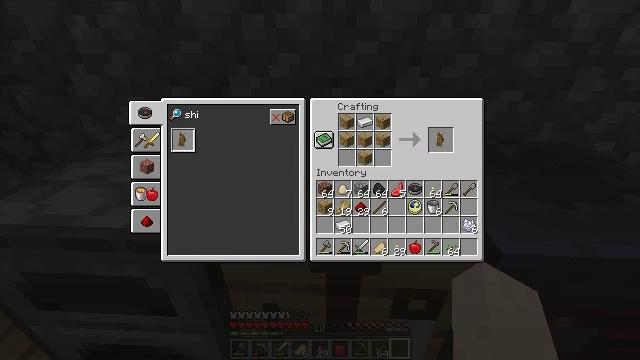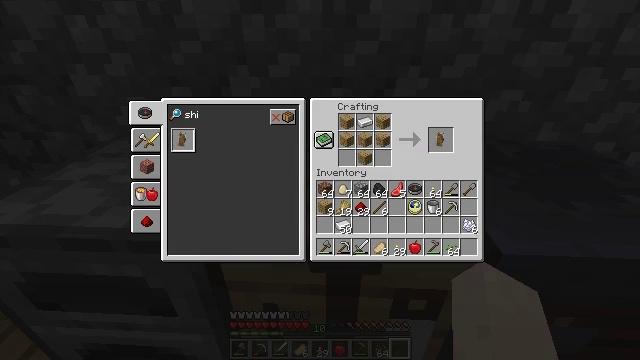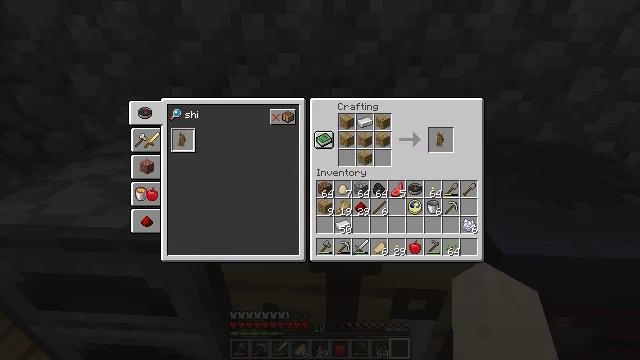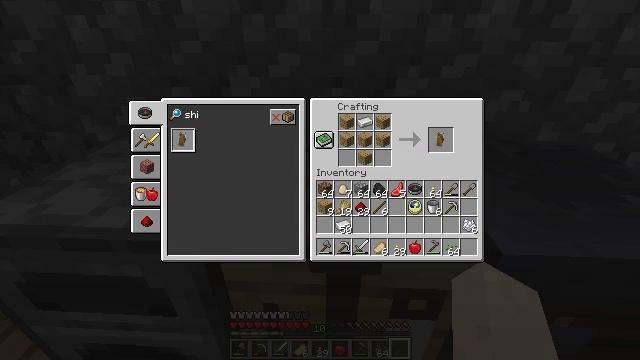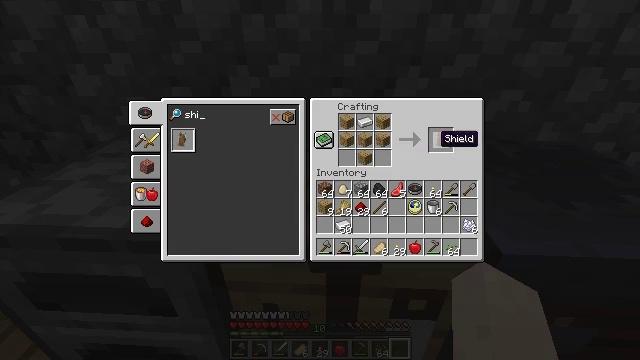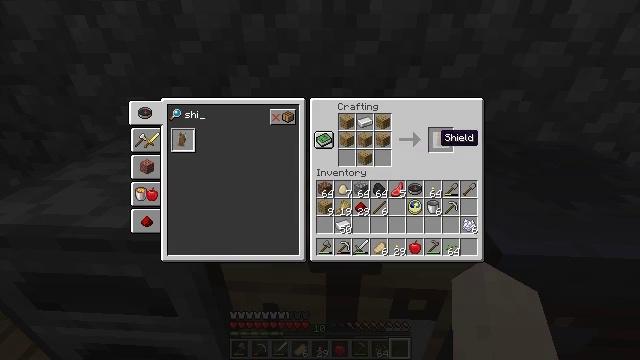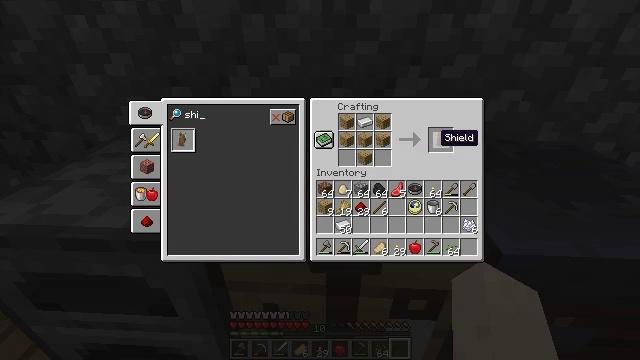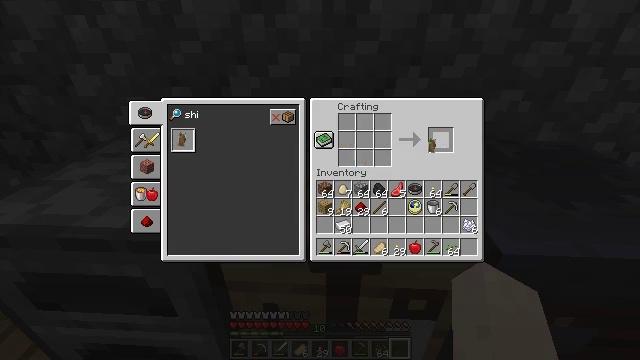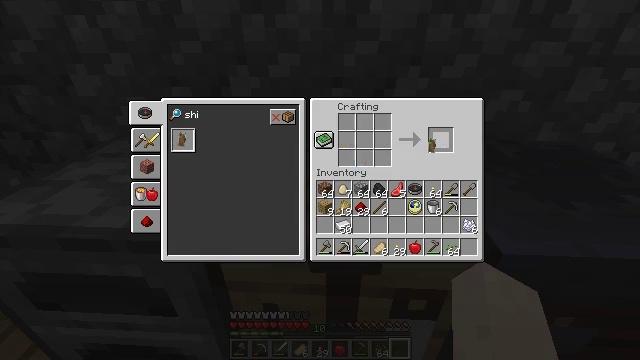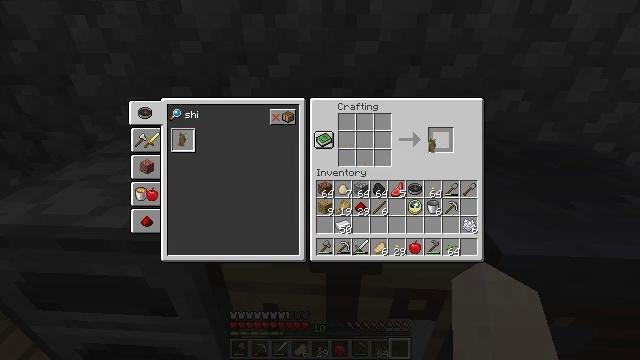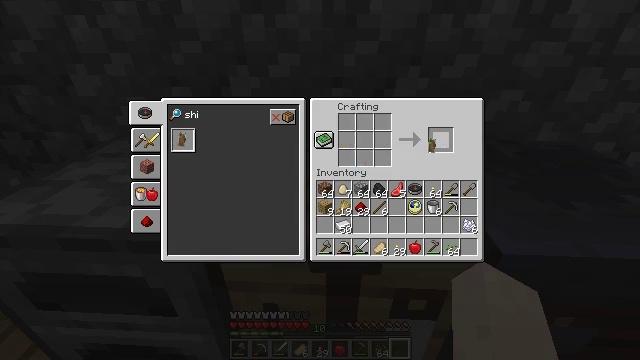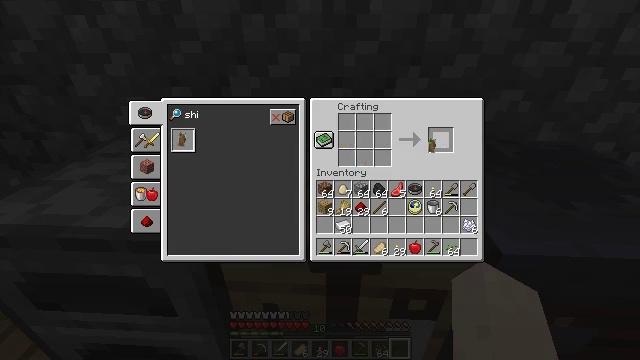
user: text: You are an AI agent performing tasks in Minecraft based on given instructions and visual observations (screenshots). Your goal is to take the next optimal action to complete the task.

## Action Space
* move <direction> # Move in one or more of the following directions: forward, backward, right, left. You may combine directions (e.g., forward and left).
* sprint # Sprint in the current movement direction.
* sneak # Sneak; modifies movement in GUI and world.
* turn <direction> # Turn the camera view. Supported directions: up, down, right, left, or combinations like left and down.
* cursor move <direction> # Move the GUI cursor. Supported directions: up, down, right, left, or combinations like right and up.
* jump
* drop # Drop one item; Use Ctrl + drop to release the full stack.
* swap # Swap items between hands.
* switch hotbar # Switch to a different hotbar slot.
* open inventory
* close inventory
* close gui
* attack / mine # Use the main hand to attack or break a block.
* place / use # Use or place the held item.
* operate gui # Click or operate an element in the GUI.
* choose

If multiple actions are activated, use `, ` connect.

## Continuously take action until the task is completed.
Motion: motion action
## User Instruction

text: Get a shield by crafting with wood and iron in the crafting table.
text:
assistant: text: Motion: no_op
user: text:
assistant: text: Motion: no_op
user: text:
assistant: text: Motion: cursor move right
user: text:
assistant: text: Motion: no_op
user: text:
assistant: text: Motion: no_op
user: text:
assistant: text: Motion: no_op
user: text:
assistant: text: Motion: operate gui
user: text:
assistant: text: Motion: operate gui
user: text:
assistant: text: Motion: operate gui
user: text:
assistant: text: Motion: no_op
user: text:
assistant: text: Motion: no_op
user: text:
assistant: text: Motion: no_op